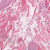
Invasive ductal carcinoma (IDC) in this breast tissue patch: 0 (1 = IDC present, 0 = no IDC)